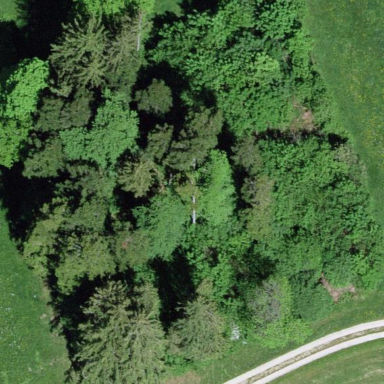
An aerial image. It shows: Forest area with mix of leaf cycles.